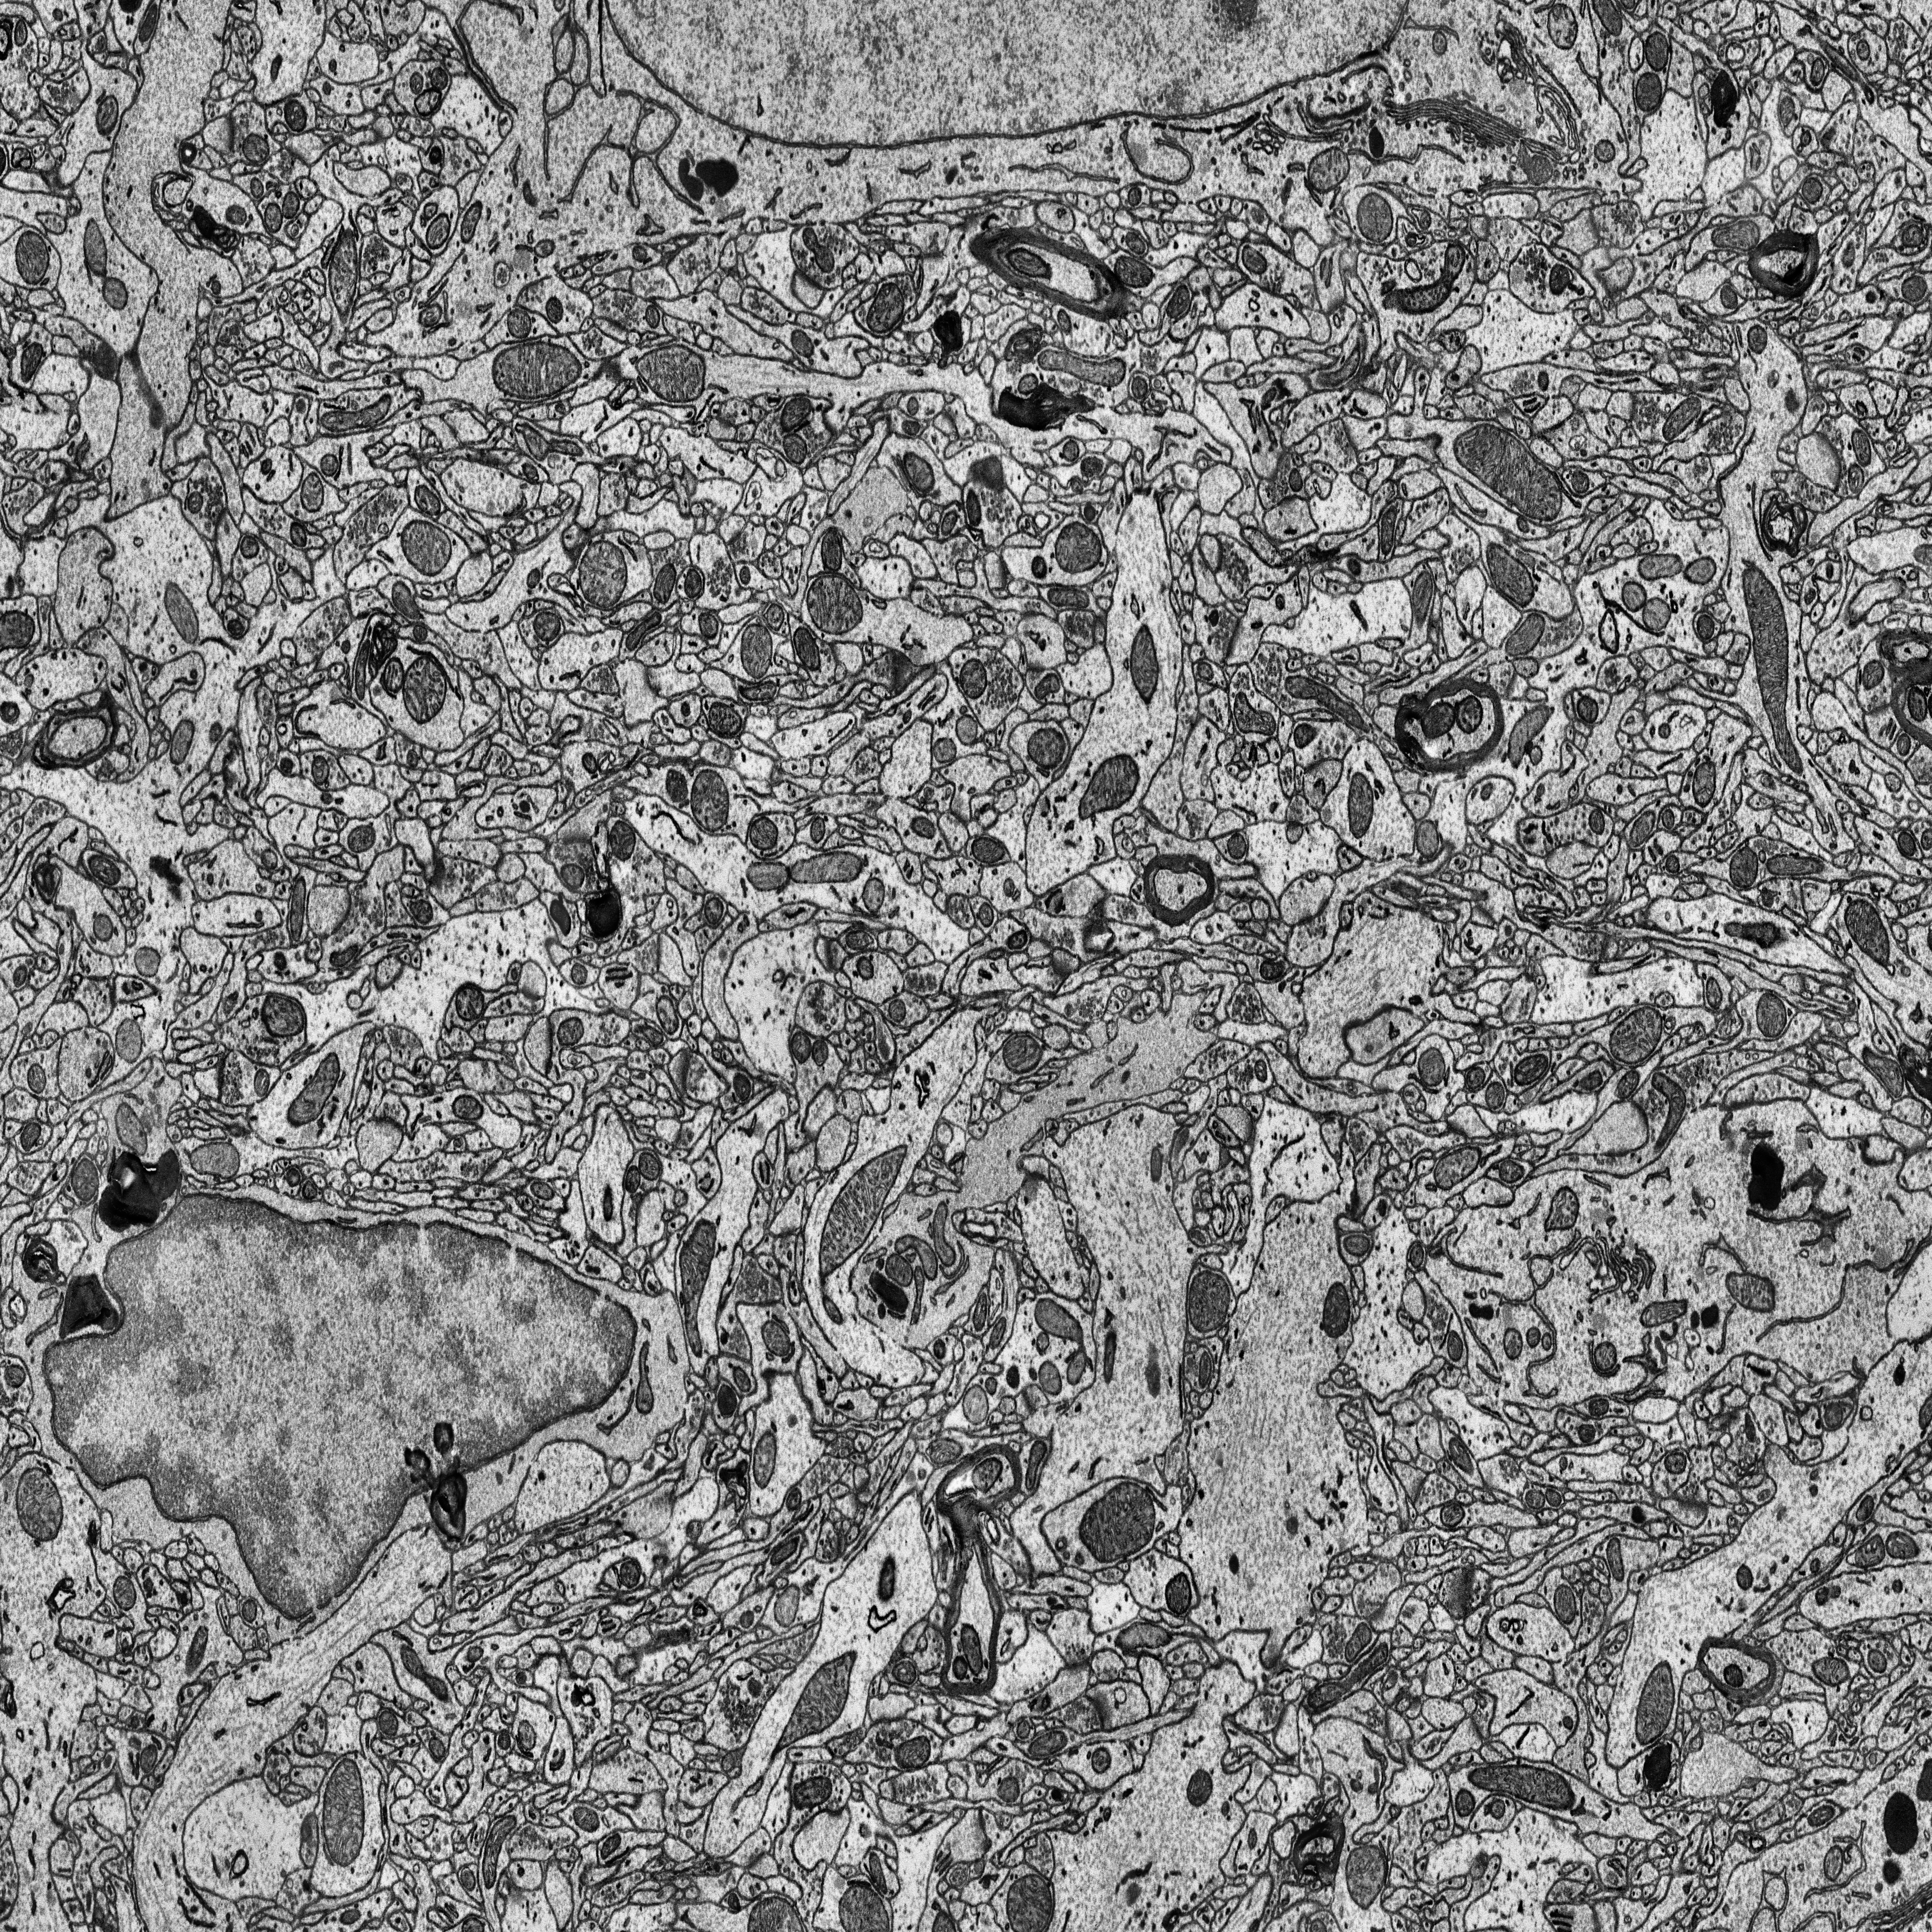
Electron microscopy slice of rat cortex tissue
Slice depth (z): 59
Mitochondria instances in slice: 390